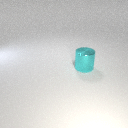
large cyan metal cylinder